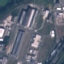
Label: Industrial